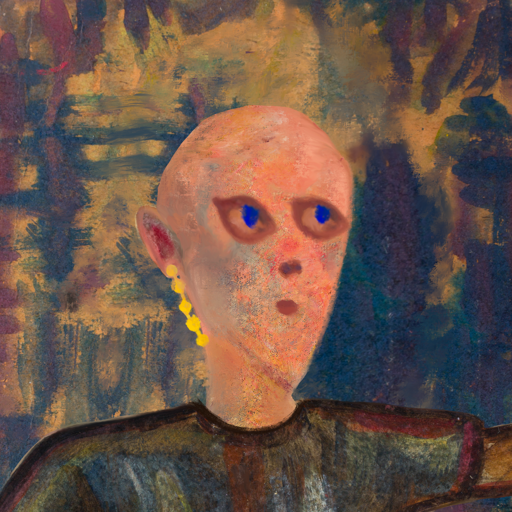
Background: InTheSun, Head And Neck Side: Irani, Face Side: Mother_And_Son_Mother, Bust: Mosgoul, Hair Side: Blank, Head Accessory: Blank, Second Necklace: Blank, Necklace: Blank, Baby: Blank